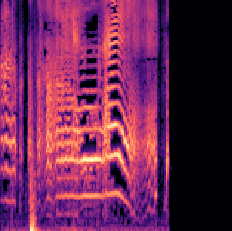
Sound class: Baby cry